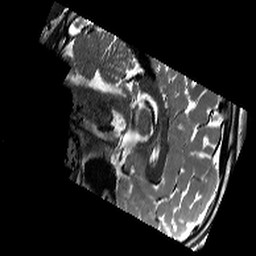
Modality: T2w
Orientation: sagittal